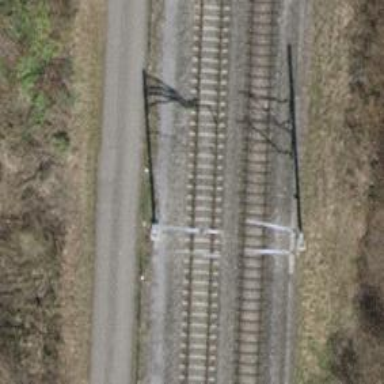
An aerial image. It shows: Milestone along the railway with catenary mast.